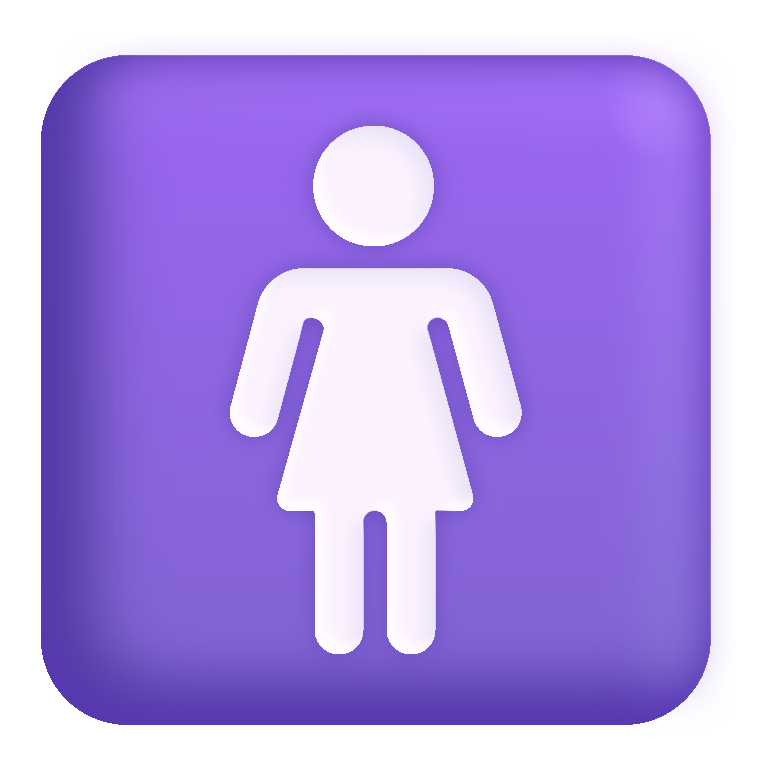
womens room color